Question: I have this code on php:
'''
$query = "select * from product";
$result = mysql_query($query);
<?php
while($row = mysql_fetch_array($result))
{
echo "<tr>";
echo "<td>" .$row['ProductName']. "</td>";
echo "<td>" .$row['Price']. "</td>";
echo "<td>" .$row['Stock']. "</td>";
echo "<td><img src=photos/'". $row['ProductImage']. "'/></td>";
echo "</tr>";
}
?>
'''
But the images from the sql database won't be shown. It only appear like the image I attached.
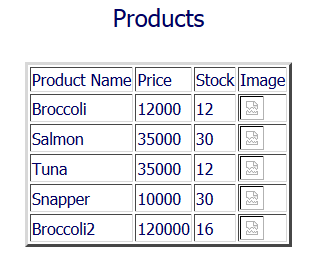
Answer: First for broken images, check the source code / the image URL in the page to check you're getting the right HTML. In your case,
'echo "<td><img src=photos/'". $row['ProductImage']. "'/></td>";'
This is going to show up as '<img src=photos/'productimage.png'/>' for example. The ''' needs to encapsulate the 'photos/' part too to be valid.
Change
'''
echo "<td><img src=photos/'". $row['ProductImage']. "'/></td>";
'''
to
'''
echo "<td><img src='photos/". $row['ProductImage']. "'/></td>";
'''
and assuming that the URL is correct then, it will work.